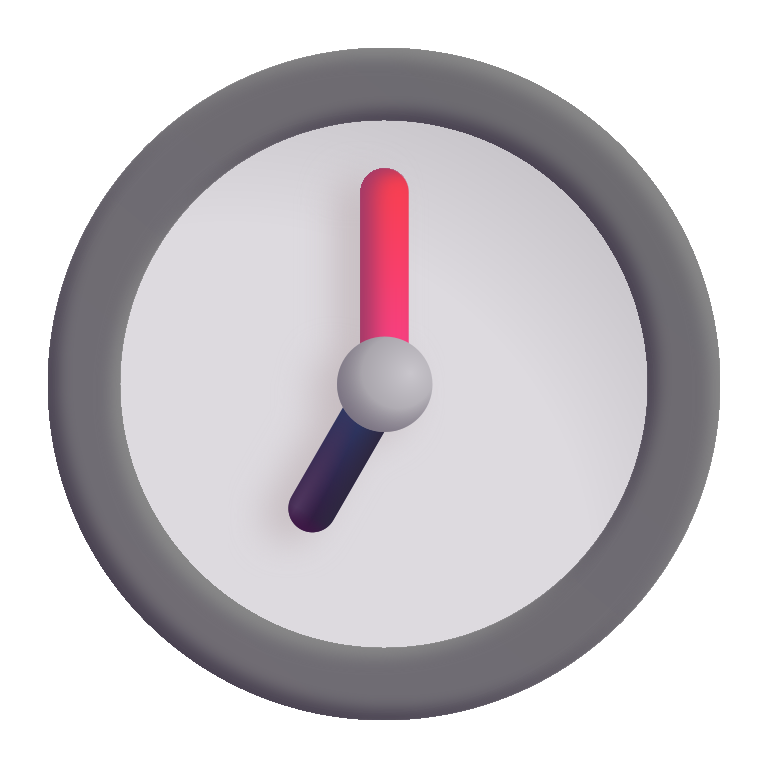
seven oclock color